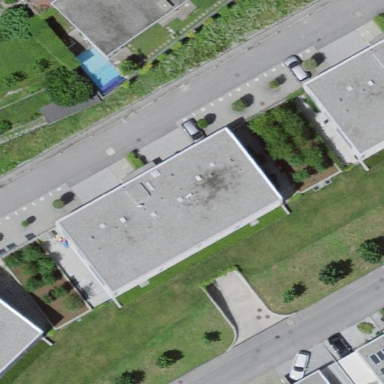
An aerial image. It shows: View of apartment building.